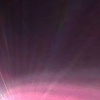
Label: sunburn